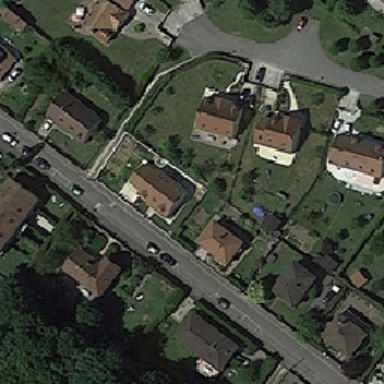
The underground distribution line is surrounded by the green house .